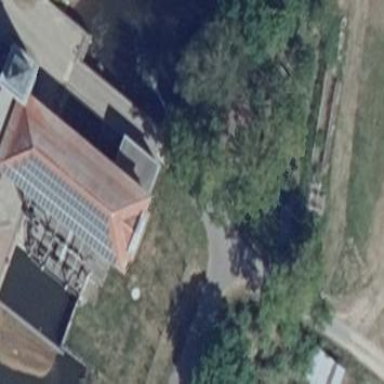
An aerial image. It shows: Building with power plant that generates electricity.